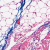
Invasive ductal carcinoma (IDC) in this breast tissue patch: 0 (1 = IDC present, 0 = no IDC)